Field crop: maize
Growth stage: 2
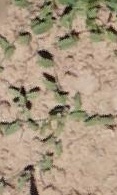
Species: convolvulus